Question: This is probably something very simple, but I can't seem to figure out why my collection actions are not showing up. As per the documentation it seems all I need to do is call the collection_actions method in the block passed to register. I want to add an action called "Notify All" to my user's admin page.
Here's the code:
'''
ActiveAdmin.register User do
menu :label => "Users", :priority => 3
filter :twitter_id
filter :facebook_id
filter :created_at
filter :allows_notifications
filter :created_at
actions :all, except: [:destroy, :new]
collection_action :notify_all, :method => :post do
puts "notifying...."
end
batch_action :flag do |selection|
puts "flagging...."
end
index do
selectable_column
column "", :sortable => false do |user|
"<img src='#{user.avatar_url}' alt='user avatar' style='width:24px; height:24px;'/>".html_safe
end
column :uuid
column :twitter_id
column :facebook_id
column :allow_notifications do |user| user.allow_notifications ? "true" : "false" end
column :blocked do |user| user.blocked ? "true" : "false" end
column :created_at
default_actions
end
form do |f|
f.inputs :allow_notifications,:blocked
f.buttons
end
show do
attributes_table do
row "Avatar" do |user|
"<img src='#{user.avatar_url}' alt='user avatar'/>".html_safe
end
row :uuid
row :twitter_id
row :facebook_id
row :allow_notifications do |user| user.allow_notifications ? "true" : "false" end
row :blocked do |user| user.blocked ? "true" : "false" end
row :created_at
row "Active Events" do |user| user.active_events.size end
row "Conversations" do |user| user.conversations.size end
row "Comments" do |user| user.comments.size end
end
active_admin_comments
end
end
'''
I don't see the notify_all action anywhere on the users page:

The route is there though. Do I need to customize index view to add collection action?
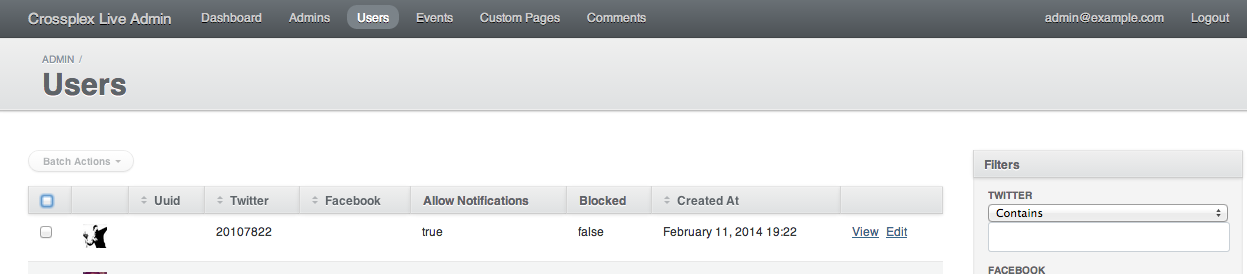
Answer: Yes, You have to add something in user.rb config
'''
action_item :only => :index do
link_to('Notify All', notify_all_admin_users_path)
end
'''
This will add a link on the title bar beside New User link